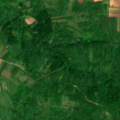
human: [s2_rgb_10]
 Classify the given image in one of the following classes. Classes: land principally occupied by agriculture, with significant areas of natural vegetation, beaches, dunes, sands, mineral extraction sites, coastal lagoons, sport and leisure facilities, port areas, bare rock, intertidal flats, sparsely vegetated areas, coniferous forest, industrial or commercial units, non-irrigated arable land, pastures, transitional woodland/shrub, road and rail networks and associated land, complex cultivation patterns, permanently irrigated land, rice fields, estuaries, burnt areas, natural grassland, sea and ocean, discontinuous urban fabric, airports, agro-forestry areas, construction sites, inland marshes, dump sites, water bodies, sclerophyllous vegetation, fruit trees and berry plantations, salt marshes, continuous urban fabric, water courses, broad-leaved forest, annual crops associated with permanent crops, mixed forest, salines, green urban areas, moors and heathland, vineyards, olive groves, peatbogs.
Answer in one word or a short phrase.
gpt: non-irrigated arable land, land principally occupied by agriculture, with significant areas of natural vegetation, broad-leaved forest